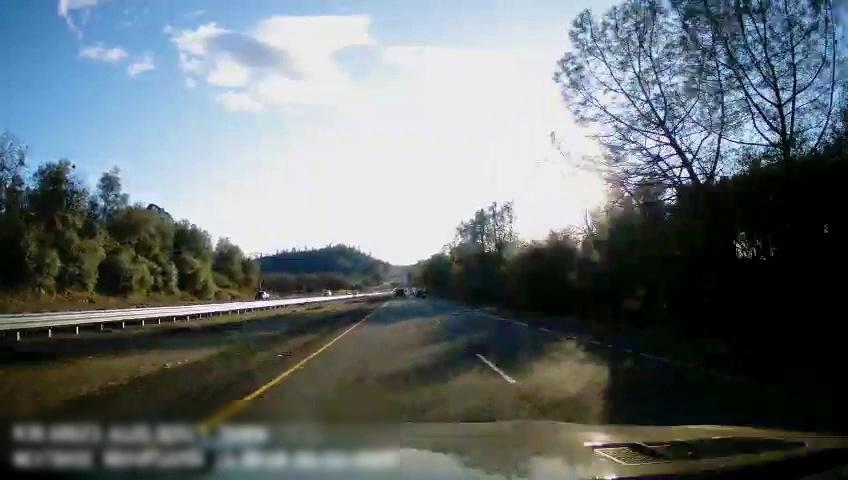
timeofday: Day
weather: Sunny
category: Drivable Space
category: Vehicles | Car
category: Vehicles | Truck
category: Vehicles | SUV
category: Lanes | Current Lane
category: Lanes | Current Lane
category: Lanes | Alternate Lane